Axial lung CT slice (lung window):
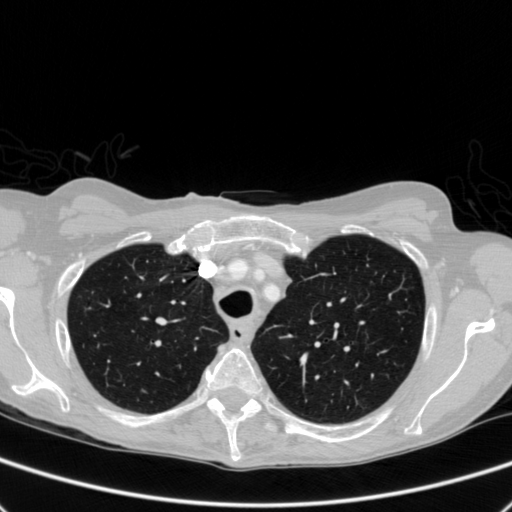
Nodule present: no